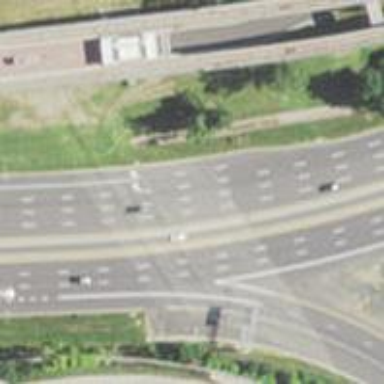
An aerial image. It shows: Primary road with asphalt surface.